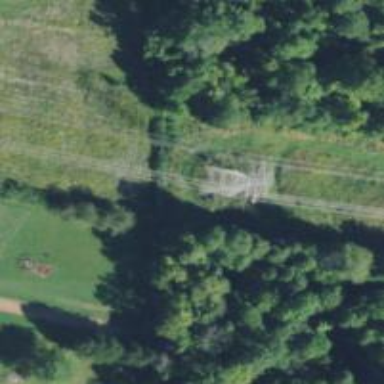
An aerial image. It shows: Lattice structure tower used for power transmission.